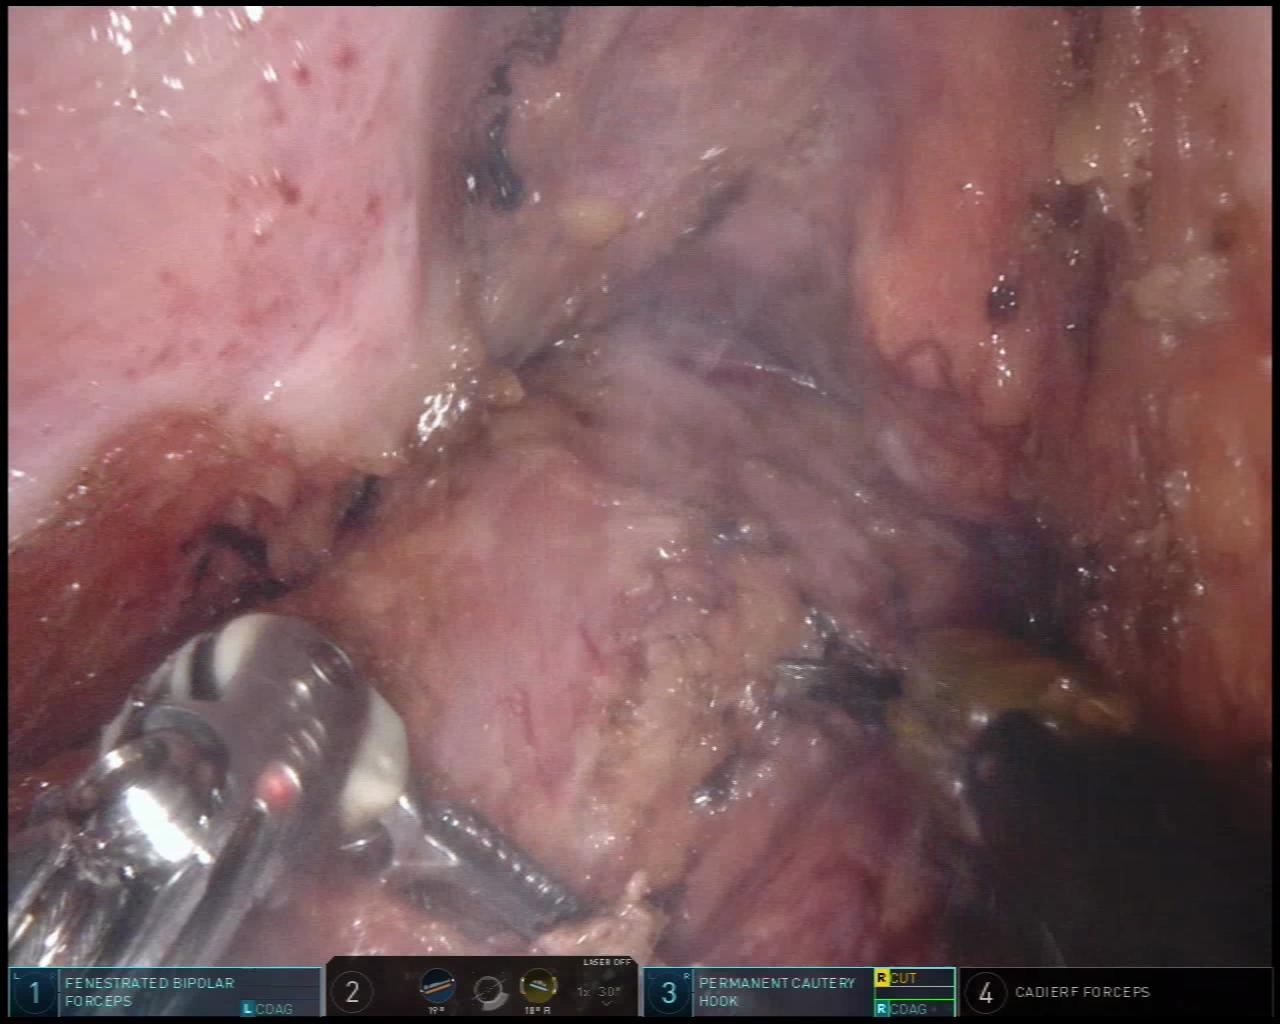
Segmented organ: vesicular_glands
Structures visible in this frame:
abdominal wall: no
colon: no
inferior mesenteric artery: no
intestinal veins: no
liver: no
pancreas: no
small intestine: no
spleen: no
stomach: no
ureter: no
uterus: no
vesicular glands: yes